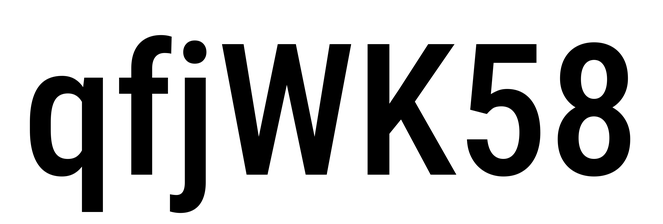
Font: Roboto_Condensed_Medium